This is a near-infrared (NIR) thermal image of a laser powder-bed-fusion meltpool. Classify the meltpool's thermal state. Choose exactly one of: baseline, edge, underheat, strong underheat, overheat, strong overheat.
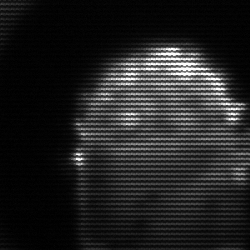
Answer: baseline